Brain MRI, t1w sequence, axial 2D slice.
Patient: age 34, sex F, weight 95 kg, height 1.95 m
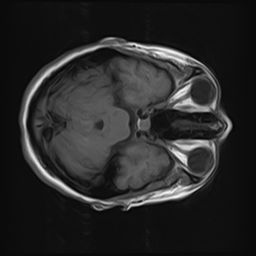